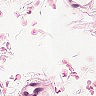
Metastatic tissue present: no